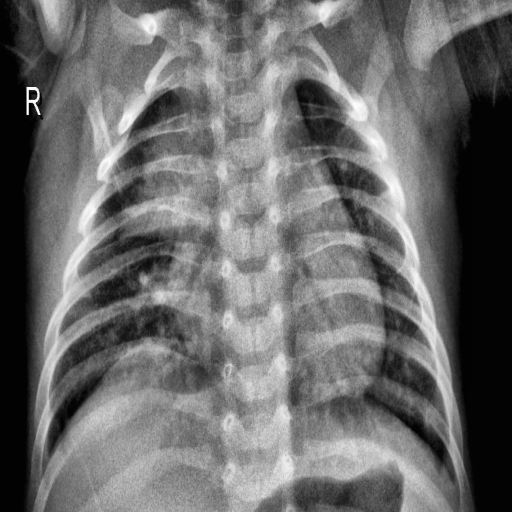
Finding: PNEUMONIA